Interaction volume radius: 5 \u00c5
Interaction volume height: 40 \u00c5
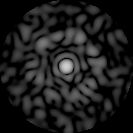
Disorder parameter: 0.8332